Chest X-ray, AP view. Patient: 73 years old, sex F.
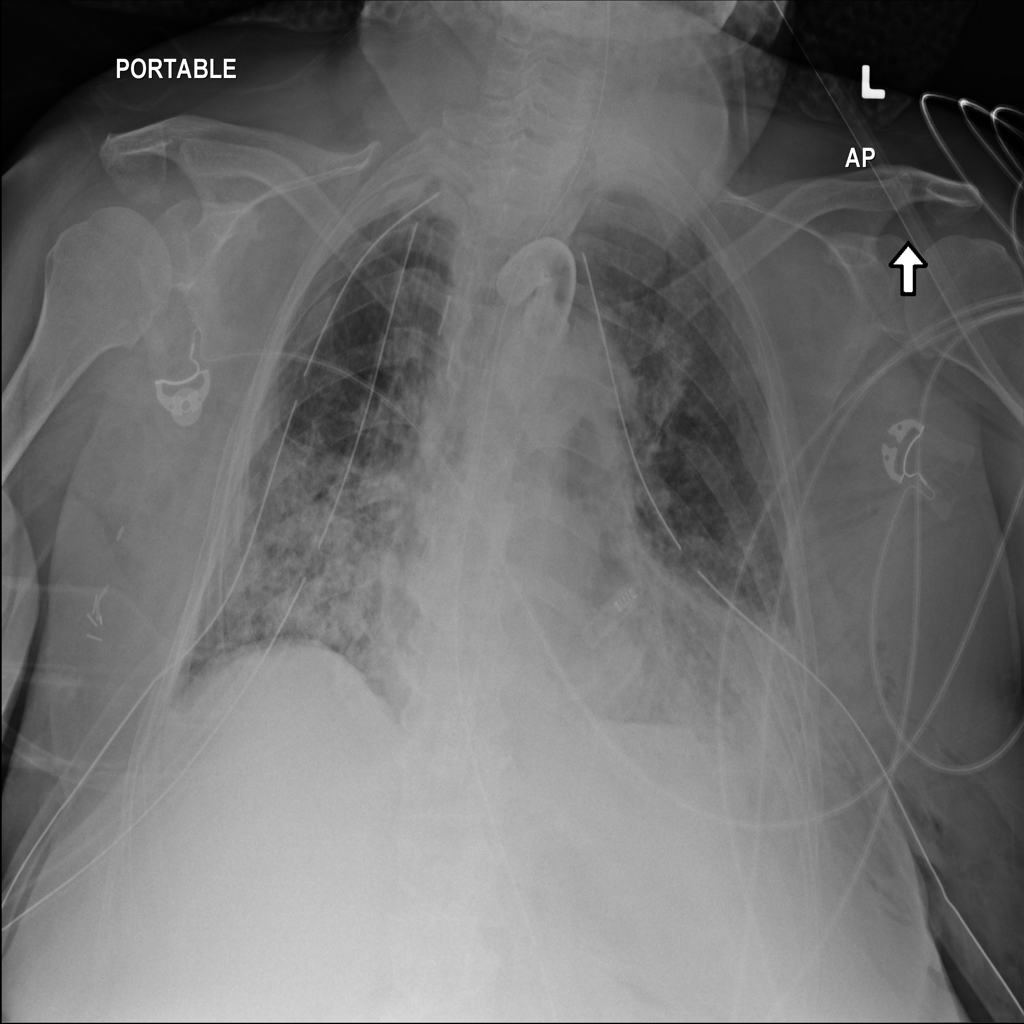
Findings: Infiltration